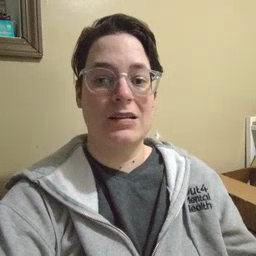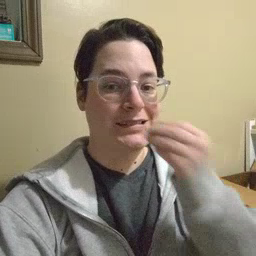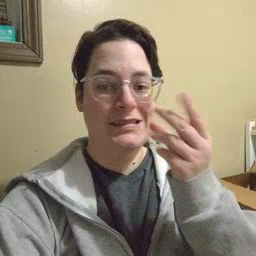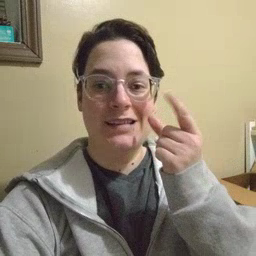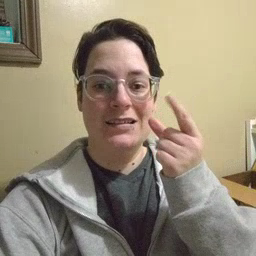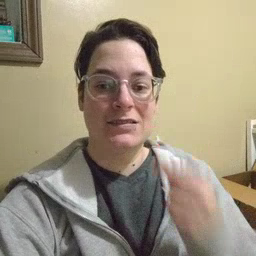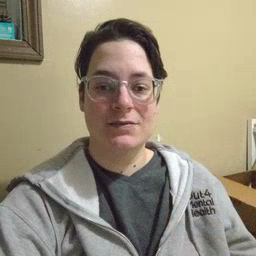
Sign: snack